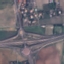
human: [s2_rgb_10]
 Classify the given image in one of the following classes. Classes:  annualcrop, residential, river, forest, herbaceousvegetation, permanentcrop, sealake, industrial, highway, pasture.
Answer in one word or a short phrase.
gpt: Highway